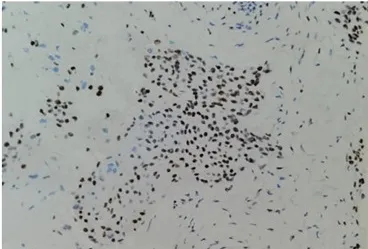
Immunohistochemistry of MMR proteins. The tumor cells preserved expression of MLH1.
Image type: pathology (immunostaining)